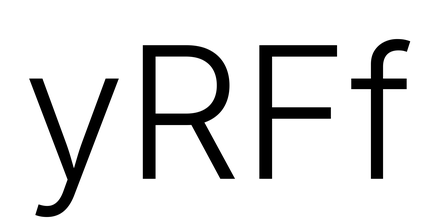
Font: Inter_Light